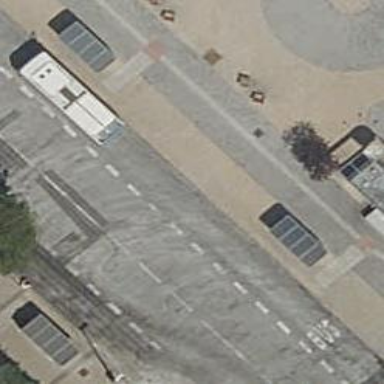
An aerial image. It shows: Public transport stop position.